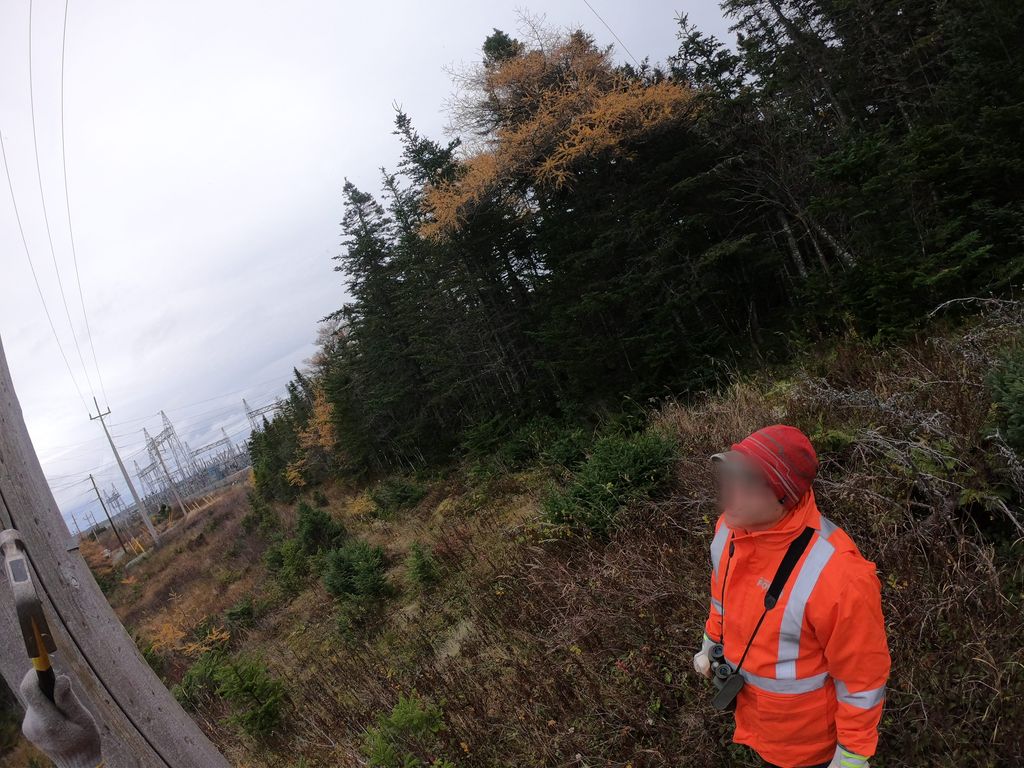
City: st_johns